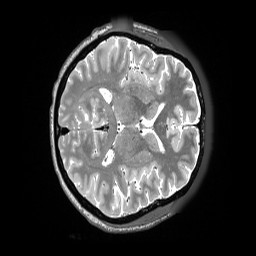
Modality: T2w
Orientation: axial
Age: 50
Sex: male